Field crop: maize
Growth stage: 2
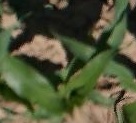
Species: maize